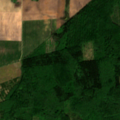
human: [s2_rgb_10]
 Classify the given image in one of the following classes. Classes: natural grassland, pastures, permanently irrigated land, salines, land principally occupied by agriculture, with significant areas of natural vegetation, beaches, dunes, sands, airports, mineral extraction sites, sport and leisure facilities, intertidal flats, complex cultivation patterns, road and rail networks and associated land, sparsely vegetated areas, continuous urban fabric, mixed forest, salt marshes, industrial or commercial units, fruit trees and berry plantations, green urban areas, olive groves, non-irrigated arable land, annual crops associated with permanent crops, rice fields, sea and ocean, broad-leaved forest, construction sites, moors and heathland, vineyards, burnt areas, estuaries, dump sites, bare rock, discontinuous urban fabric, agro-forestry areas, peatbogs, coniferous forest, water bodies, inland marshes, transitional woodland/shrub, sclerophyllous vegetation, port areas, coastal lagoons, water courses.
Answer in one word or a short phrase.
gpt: non-irrigated arable land, broad-leaved forest, transitional woodland/shrub